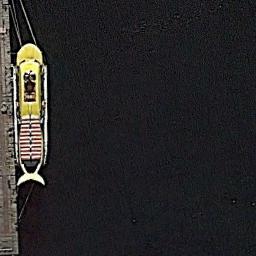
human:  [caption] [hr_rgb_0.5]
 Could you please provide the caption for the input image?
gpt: There is a ship at sea .

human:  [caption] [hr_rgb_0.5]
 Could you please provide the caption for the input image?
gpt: The cargo ship is docked at the dock and the water is deep blue .

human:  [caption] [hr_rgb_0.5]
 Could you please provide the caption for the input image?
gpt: There is a ship in the black water on the shore .

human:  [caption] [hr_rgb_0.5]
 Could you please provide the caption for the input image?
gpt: A yellow, Red and white ship docked by the dock .

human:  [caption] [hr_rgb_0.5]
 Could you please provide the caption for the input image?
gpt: The yellow ship is at the harbor .